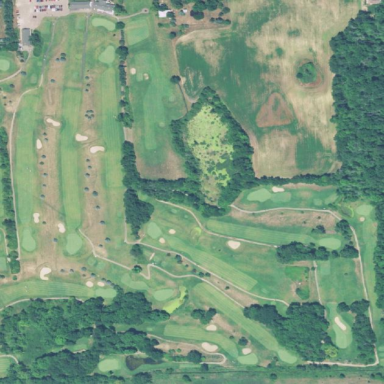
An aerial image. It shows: Golf course surrounded by greenery.